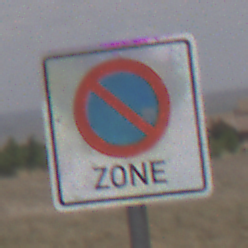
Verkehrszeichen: BeginnEingeschraenktesHalteverbotZone
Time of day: Midday
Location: Outdoor (Nature)
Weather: PartlyCloudy
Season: NotSpecified
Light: Natural